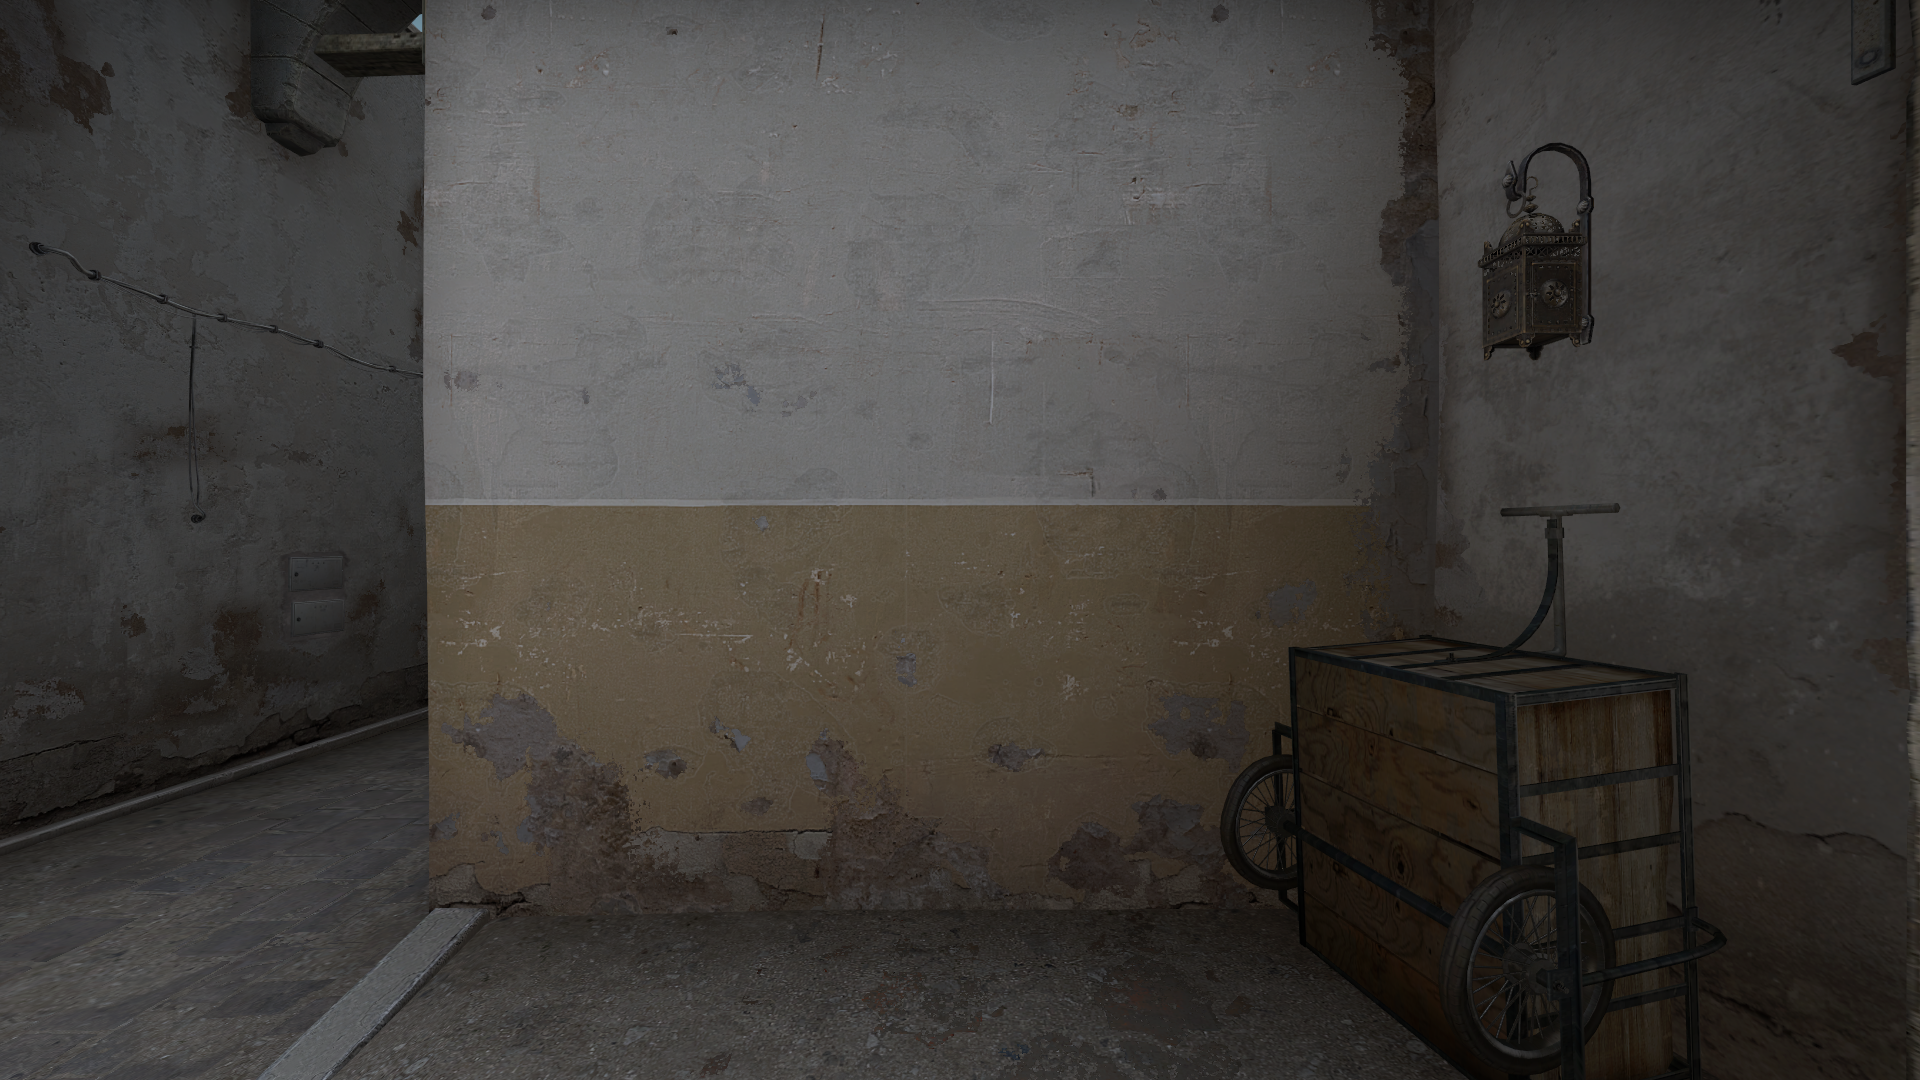
Map: de_dust2